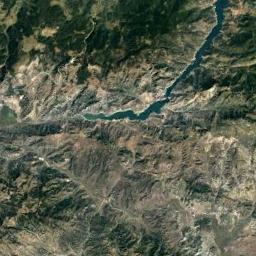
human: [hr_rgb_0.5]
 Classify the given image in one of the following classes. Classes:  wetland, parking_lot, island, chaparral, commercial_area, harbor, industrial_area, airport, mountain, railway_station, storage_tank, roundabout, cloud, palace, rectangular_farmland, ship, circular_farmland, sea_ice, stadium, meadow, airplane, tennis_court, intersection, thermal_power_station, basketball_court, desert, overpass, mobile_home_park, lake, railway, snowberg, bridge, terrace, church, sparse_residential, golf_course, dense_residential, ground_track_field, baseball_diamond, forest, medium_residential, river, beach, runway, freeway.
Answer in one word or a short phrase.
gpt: mountain